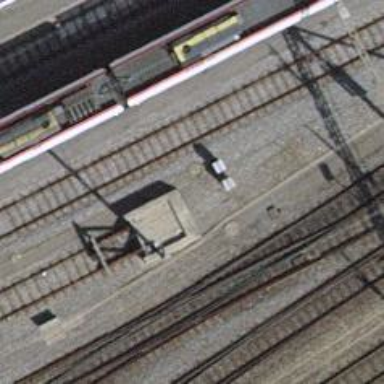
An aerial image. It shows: Railway buffer stop.